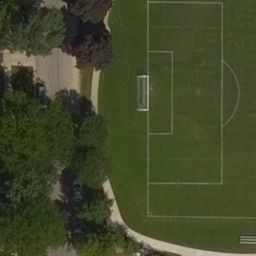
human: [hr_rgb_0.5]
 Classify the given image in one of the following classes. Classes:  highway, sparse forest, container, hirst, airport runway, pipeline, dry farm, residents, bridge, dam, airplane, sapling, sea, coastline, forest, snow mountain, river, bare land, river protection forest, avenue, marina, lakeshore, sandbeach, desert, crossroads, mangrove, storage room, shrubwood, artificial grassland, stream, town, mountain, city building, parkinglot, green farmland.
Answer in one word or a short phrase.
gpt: artificial grassland